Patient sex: M
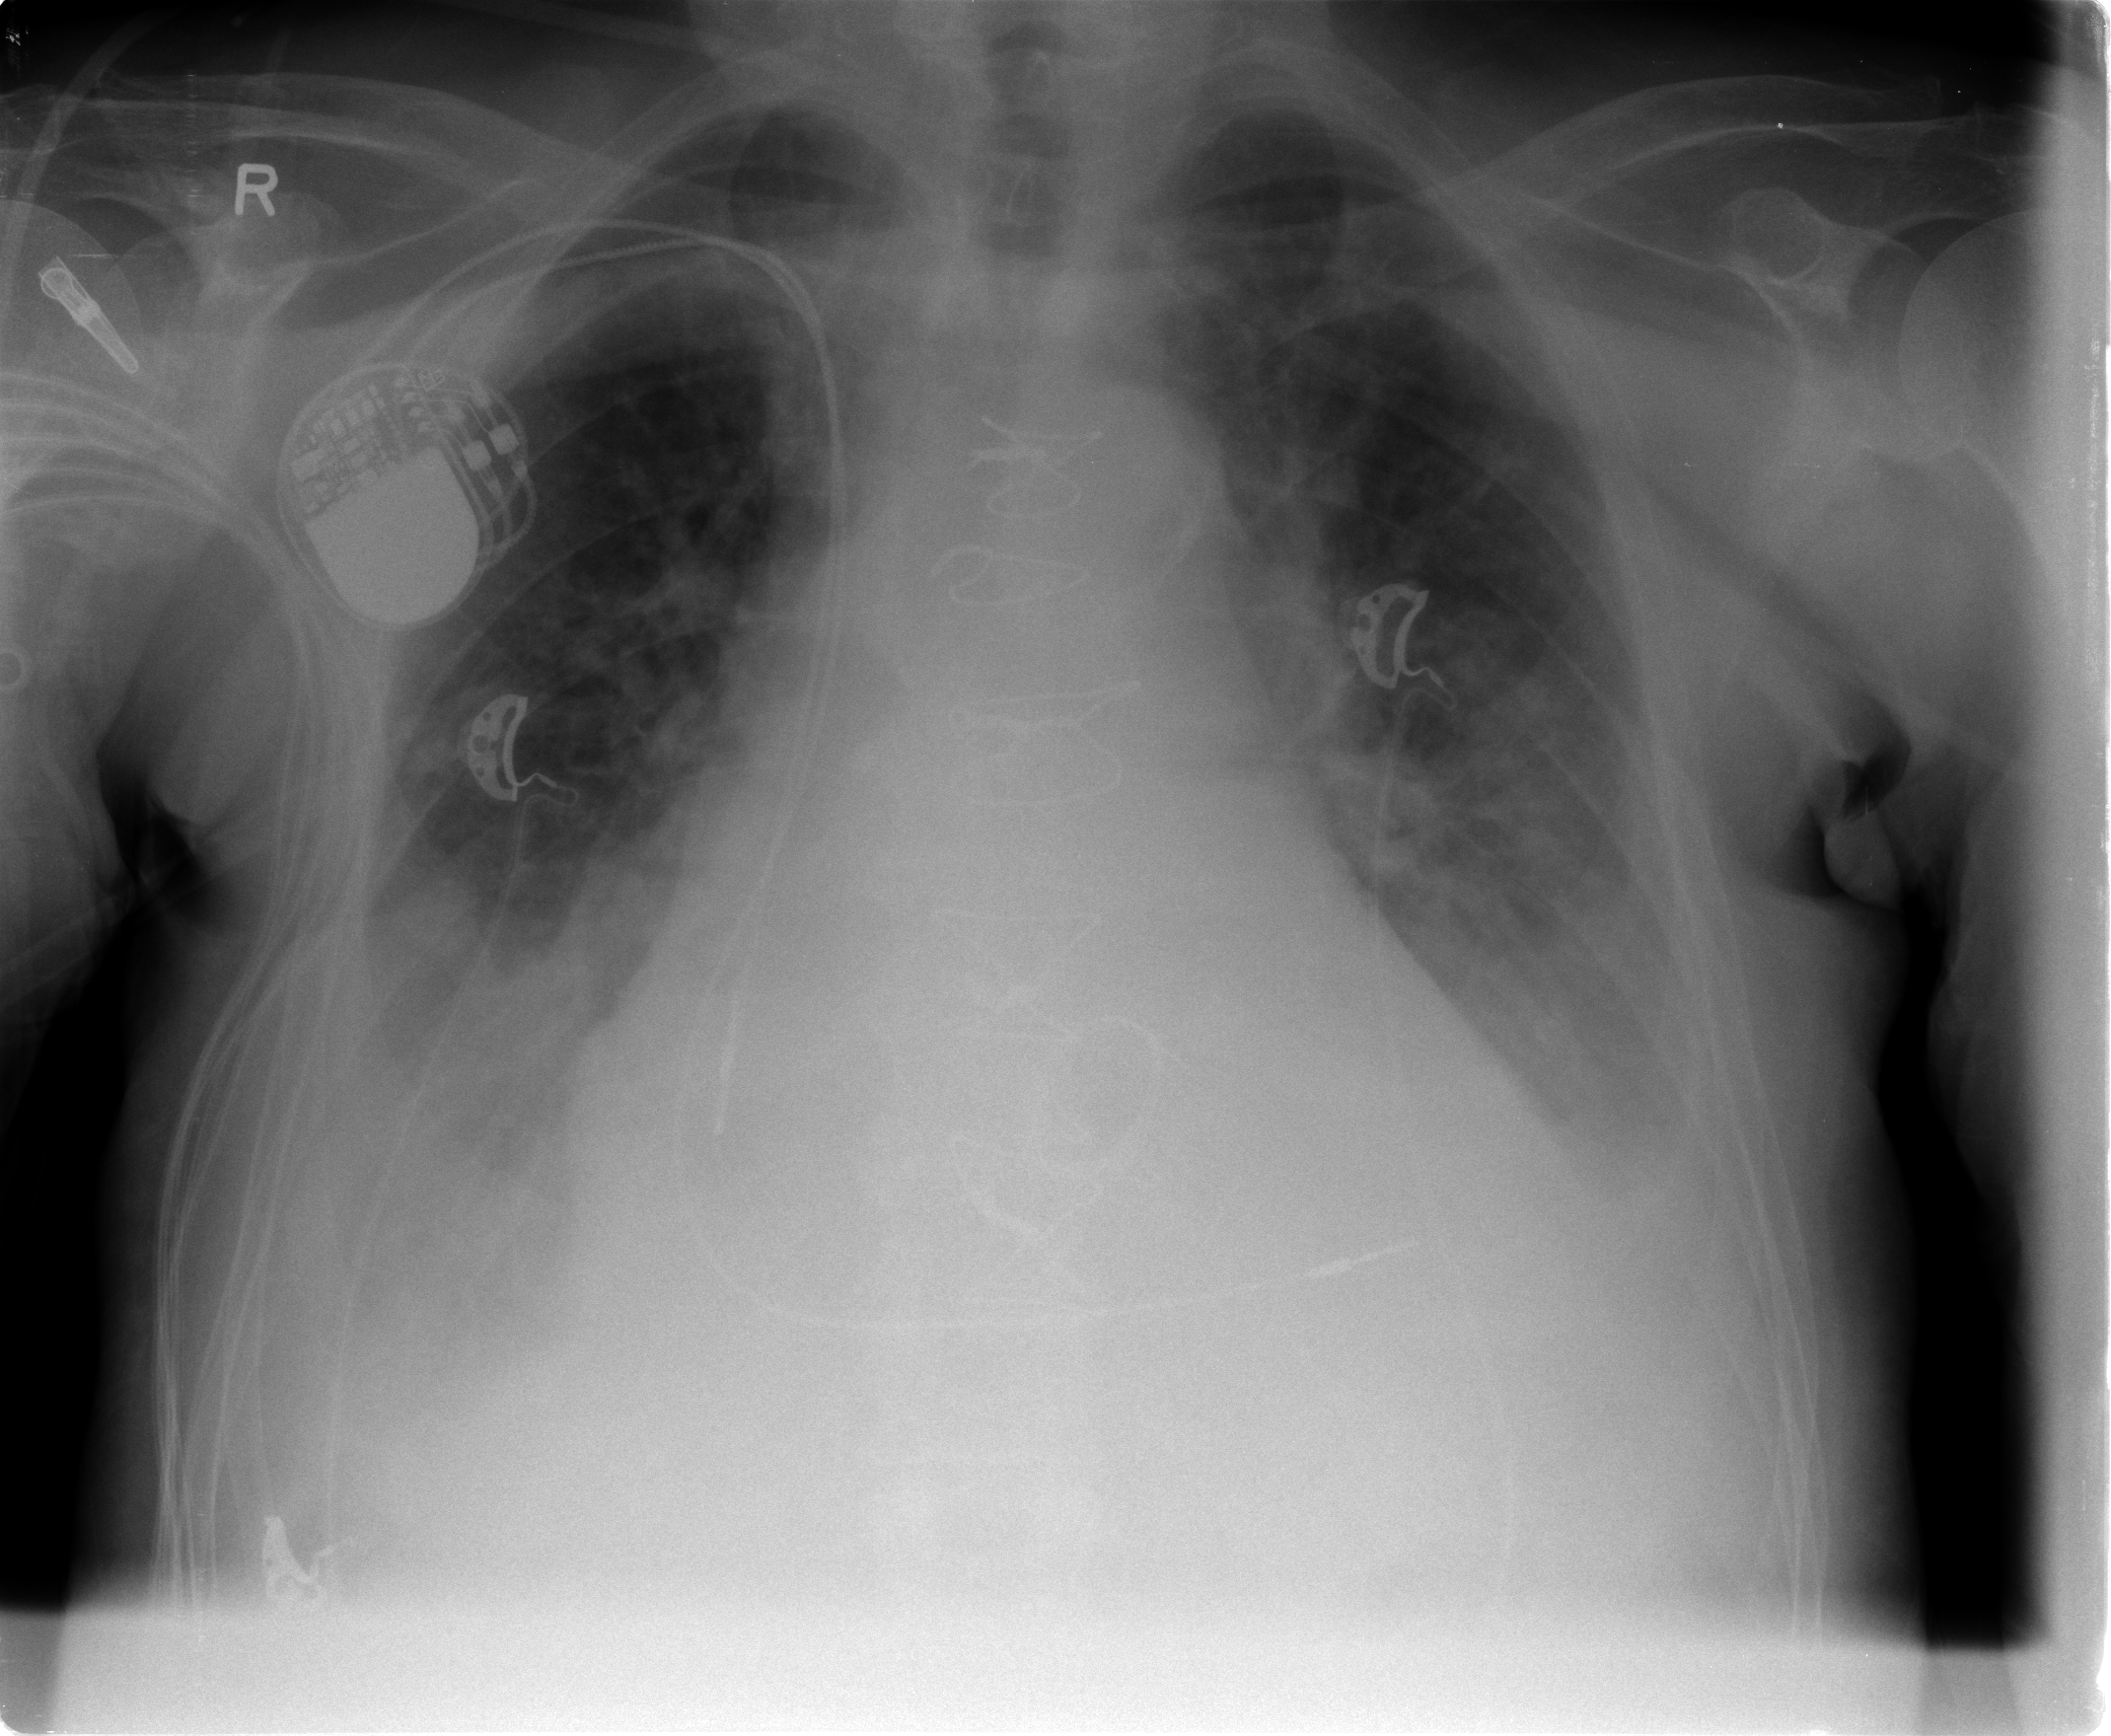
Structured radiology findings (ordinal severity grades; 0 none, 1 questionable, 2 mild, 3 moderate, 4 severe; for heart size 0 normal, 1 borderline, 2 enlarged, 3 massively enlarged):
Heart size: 3
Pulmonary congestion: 3
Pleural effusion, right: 3
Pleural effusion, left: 3
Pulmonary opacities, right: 2
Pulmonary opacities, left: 2
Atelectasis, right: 2
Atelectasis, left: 3